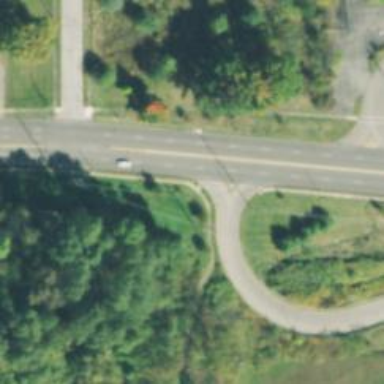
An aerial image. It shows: Secondary link road.